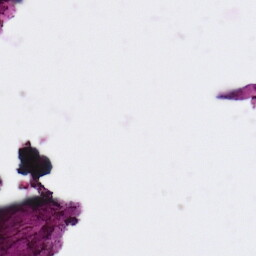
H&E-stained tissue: Ovarian